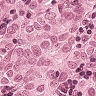
Metastatic tissue present: yes